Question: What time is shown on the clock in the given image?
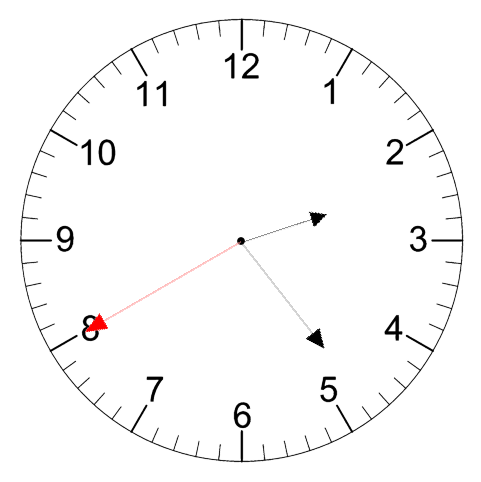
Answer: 02:23:40